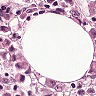
Metastatic tissue present: yes